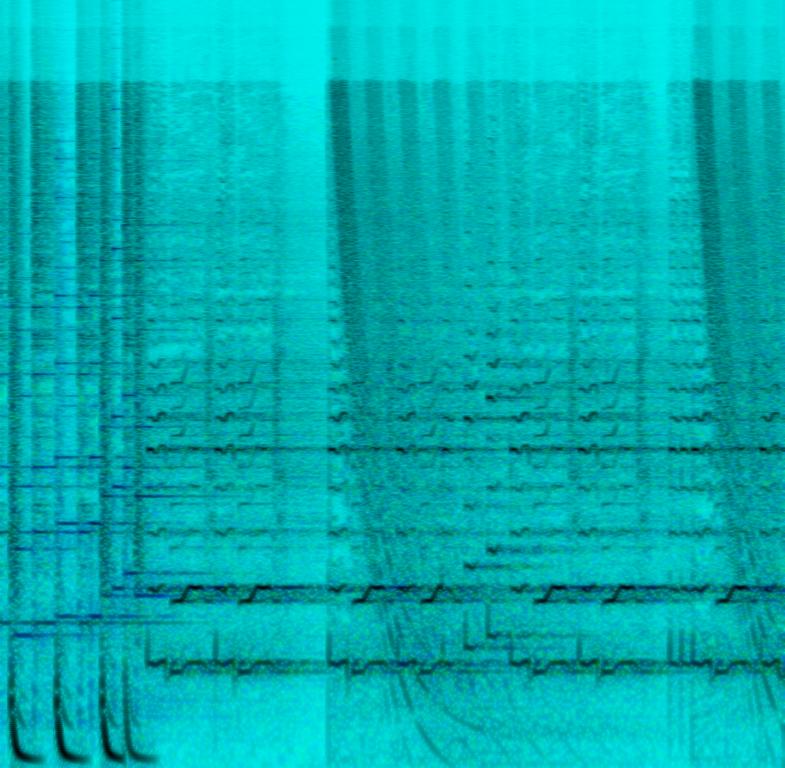
This music is an Electronica instrumental. The tempo is fast with synthesiser articulations, hard hitting digital drum beats and electronic arrangements with a repetitive female vocal riff. The music is punchy, vibrant, thumping, pulsating, youthful, enthusiastic, energetic ,psychedelic, hypnotic, trance like and buoyant. This music is EDM/Synth Pop.